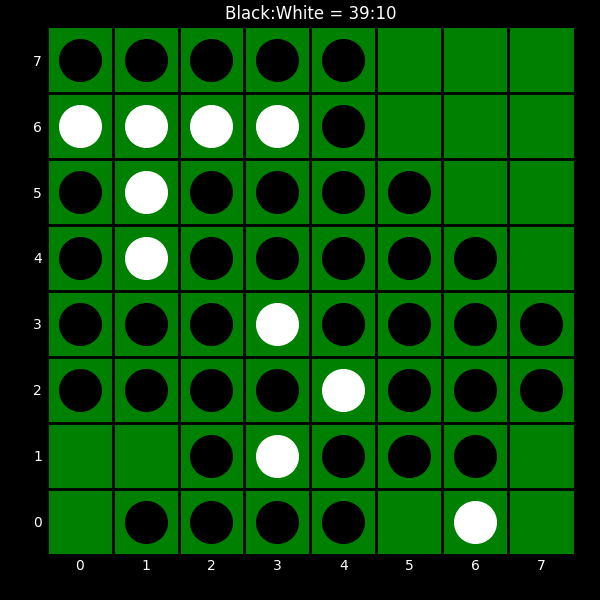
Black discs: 39
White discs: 10